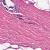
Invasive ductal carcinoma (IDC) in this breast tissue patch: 0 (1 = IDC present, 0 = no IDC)